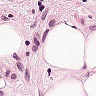
Metastatic tissue present: yes